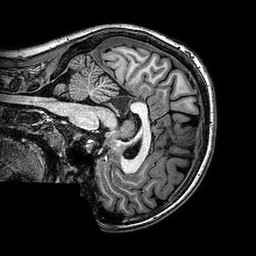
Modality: T1w
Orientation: sagittal
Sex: female
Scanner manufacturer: philips
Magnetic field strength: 3 T
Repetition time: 0.008215 s
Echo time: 0.00378 s